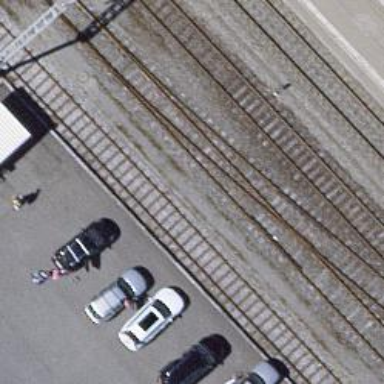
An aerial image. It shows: Single-track railway siding with electrified contact lines.